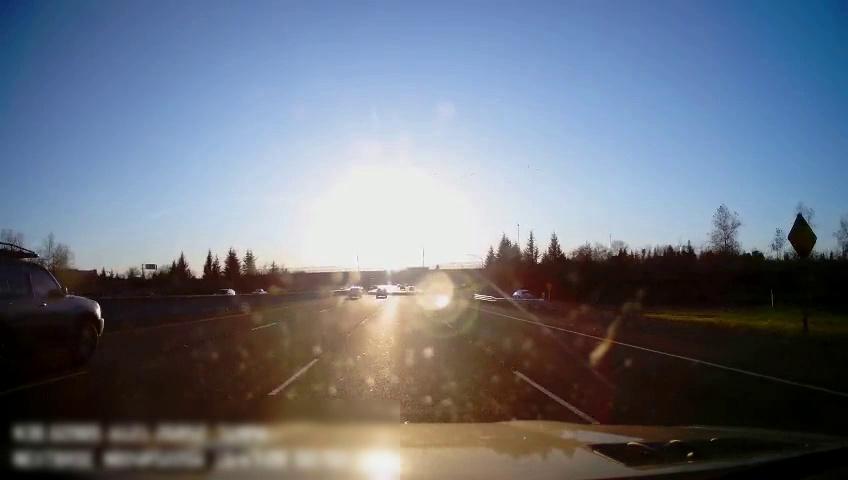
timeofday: Day
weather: Sunny
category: Drivable Space
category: Vehicles | SUV
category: Vehicles | Car
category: Vehicles | Car
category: Vehicles | SUV
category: Vehicles | SUV
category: Vehicles | Truck
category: Lanes | Alternate Lane
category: Lanes | Alternate Lane
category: Lanes | Current Lane
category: Lanes | Current Lane
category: Lanes | Alternate Lane
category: Traffic | Signs
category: Traffic | Signs